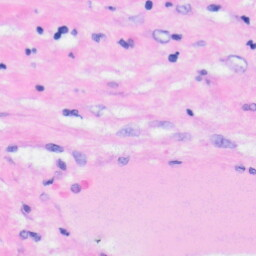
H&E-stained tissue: Liver